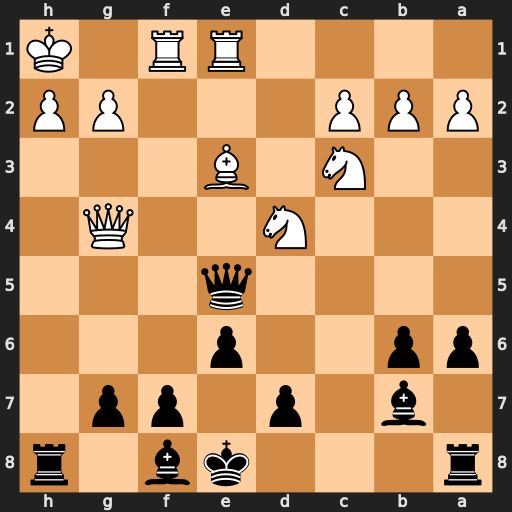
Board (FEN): r3kb1r/1b1p1pp1/pp2p3/4q3/3N2Q1/2N1B3/PPP3PP/4RR1K
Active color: b
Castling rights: kq
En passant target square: -
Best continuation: Qxh2#